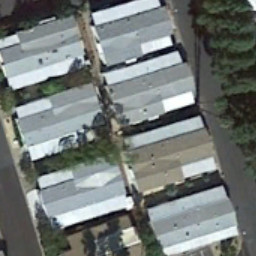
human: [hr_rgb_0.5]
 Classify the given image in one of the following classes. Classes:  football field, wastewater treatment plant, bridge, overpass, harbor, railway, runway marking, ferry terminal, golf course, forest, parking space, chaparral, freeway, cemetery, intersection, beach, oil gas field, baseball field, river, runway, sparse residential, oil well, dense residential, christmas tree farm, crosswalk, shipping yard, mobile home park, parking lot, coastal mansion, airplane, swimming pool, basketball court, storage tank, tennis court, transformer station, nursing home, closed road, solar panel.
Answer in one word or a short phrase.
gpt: mobile home park